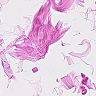
Metastatic tissue present: no